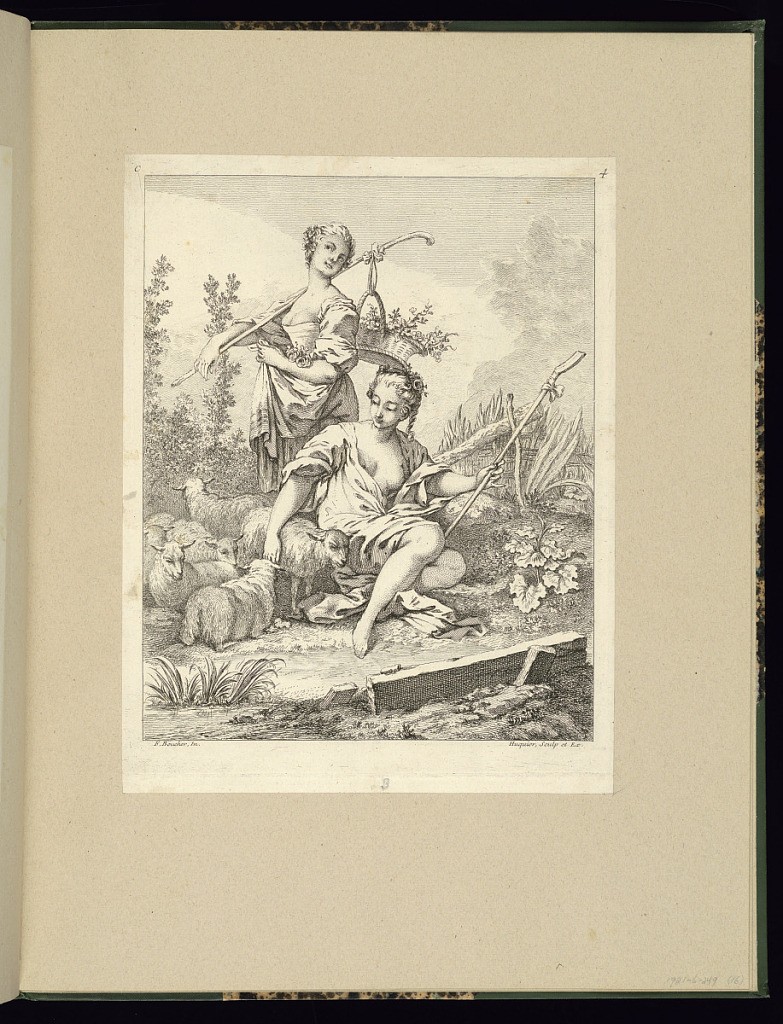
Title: Two Shepherdesses in a Landscape
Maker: François Boucher, French, 1703–1770
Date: after 1751
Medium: Etching on laid paper
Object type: Print
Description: A pastoral scene with two shepherdesses in a landscape with sheep. A half-dressed woman sits on the ground, dipping her foot into a stream of water, with her arm around a sheep and holding a crook in her left hand, with flowers in her hair. A group of sheep to the left. A woman stands behind her holding a crook over her shoulder with a hanging basket of flowers. Trees and foliage in the background, with a stream of water in the foreground. The plate is signed and numbered.